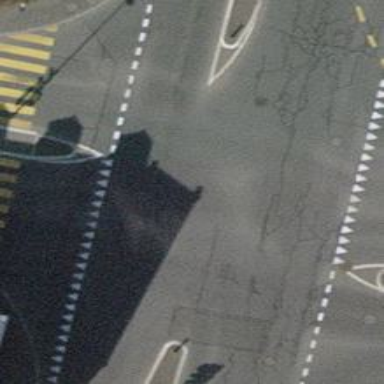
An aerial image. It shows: Road with traffic signals.